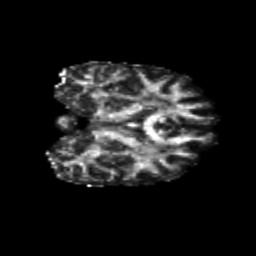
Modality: FA
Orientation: coronal
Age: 38
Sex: female
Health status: healthy
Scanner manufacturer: siemens
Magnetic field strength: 3 T
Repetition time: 10.8 s
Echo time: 0.082 s